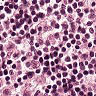
Metastatic tissue present: no